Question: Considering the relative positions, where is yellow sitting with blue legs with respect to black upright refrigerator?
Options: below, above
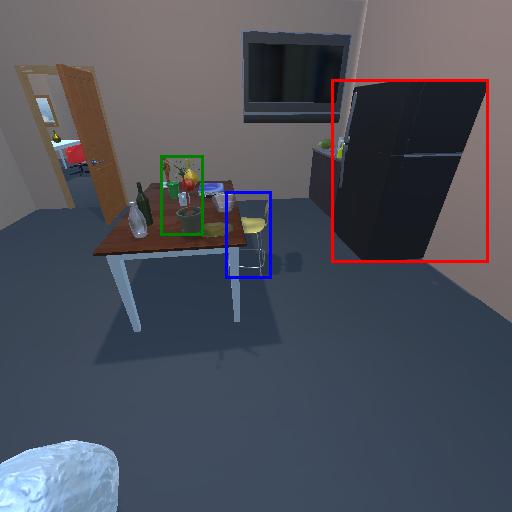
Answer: below